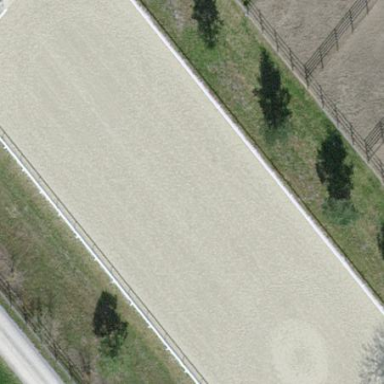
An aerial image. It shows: Sand pitch for equestrian sport activities.